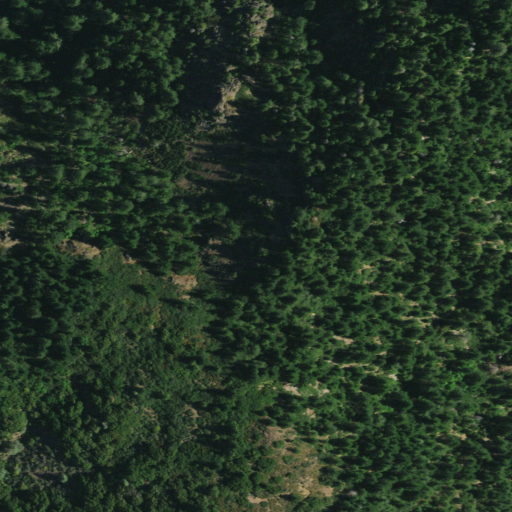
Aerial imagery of mountain in California named Billibokka Mountain containing evergreen forest, mixed forest, and shrub